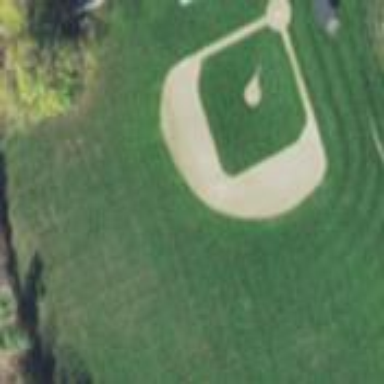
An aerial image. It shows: Baseball pitch for leisure and sports activities.